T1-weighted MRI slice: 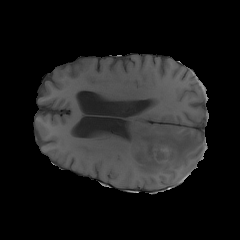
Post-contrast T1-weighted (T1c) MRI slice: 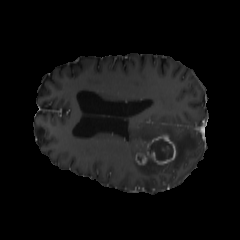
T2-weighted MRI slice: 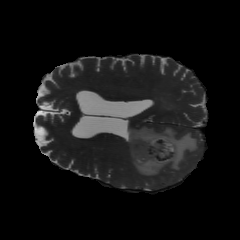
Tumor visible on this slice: yes